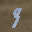
Label: 9